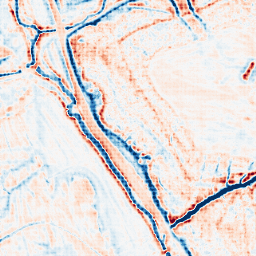
Category: edge_preserving
Decomposition family: bilateral
Decomposition parameters: d: 15
sigma_color: 25
sigma_space: 75
Upsampling method: sinc_hamming
Upsampling parameters: scale: 4
kernel_size: 4
Upsampling scale: 4